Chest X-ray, AP view. Patient: 46 years old, sex F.
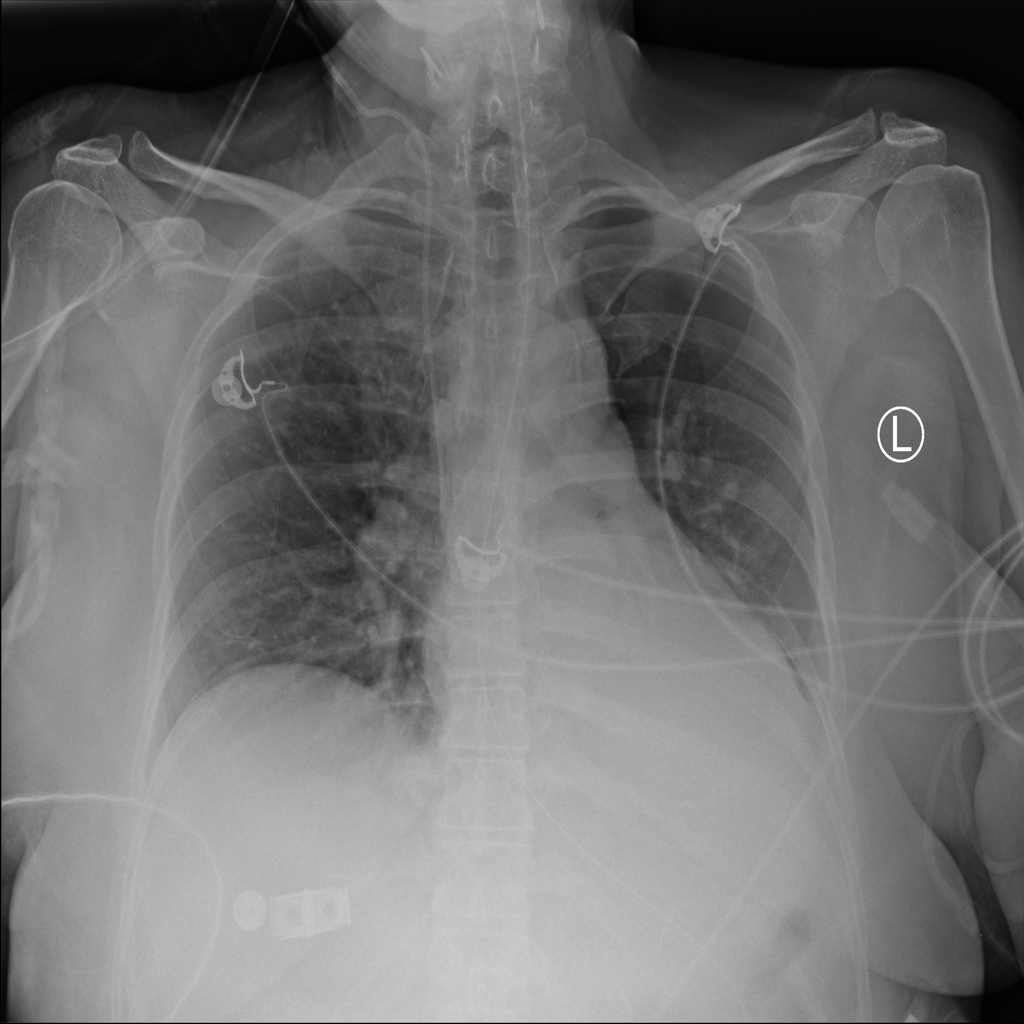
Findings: Atelectasis, Infiltration, Pneumothorax